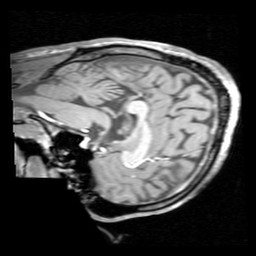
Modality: T1w
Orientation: sagittal
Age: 21
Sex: male